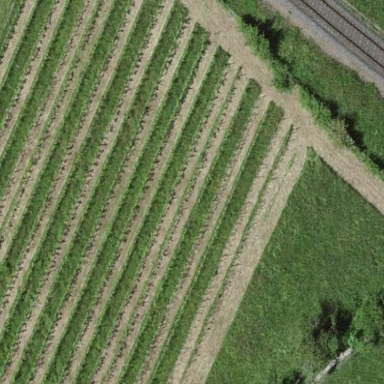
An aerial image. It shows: Vineyard where grapes are grown.